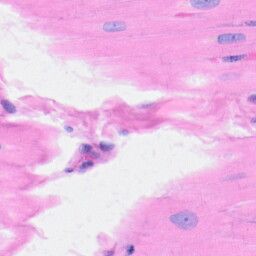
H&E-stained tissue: Heart